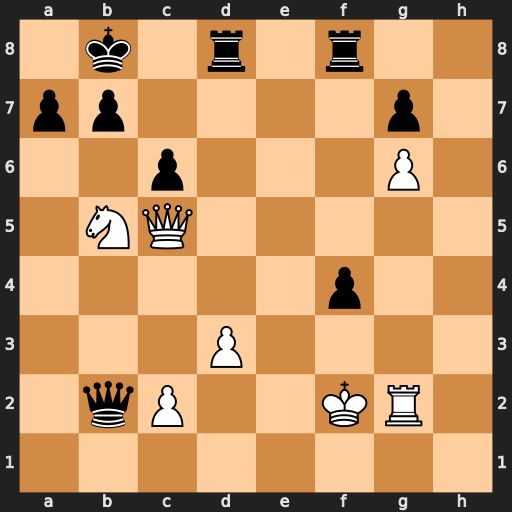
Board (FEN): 1k1r1r2/pp4p1/2p3P1/1NQ5/5p2/3P4/1qP2KR1/8
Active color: w
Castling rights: -
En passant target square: -
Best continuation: Qxa7+ Kc8 Qa8+ Kd7 Qxb7+